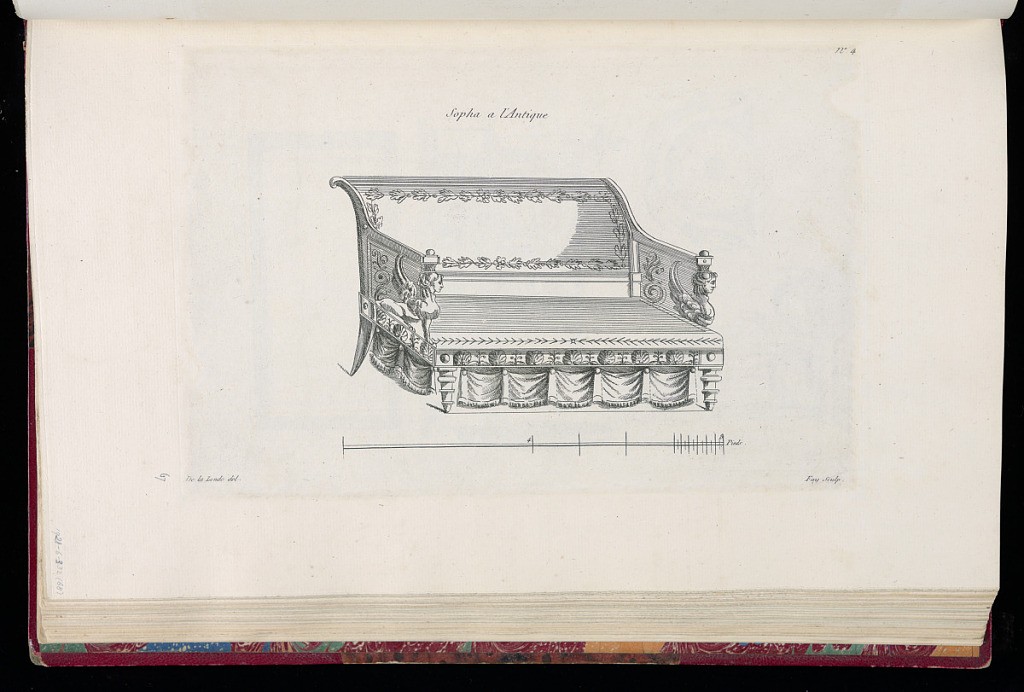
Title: Sopha à l'Antique
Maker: Richard de Lalonde, French, active 1780–96
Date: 1780-1789
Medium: Etching on off-white laid paper
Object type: Print
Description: Design for a sofa decorated with ornament motifs including leaves, sphynxes, drapery, and shells. The plate is signed and numbered.